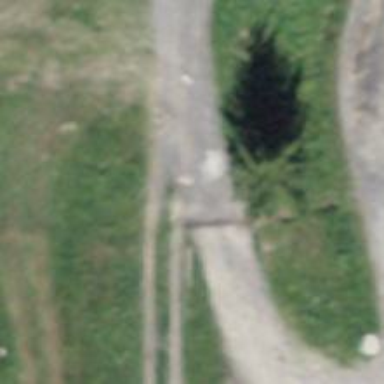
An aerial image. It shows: Unpaved driveway designed for service vehicles.